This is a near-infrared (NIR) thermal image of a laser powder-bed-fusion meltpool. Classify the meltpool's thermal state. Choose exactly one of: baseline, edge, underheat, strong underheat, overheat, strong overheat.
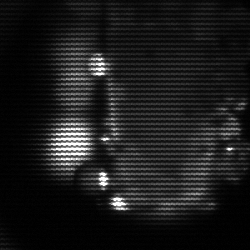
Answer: strong underheat